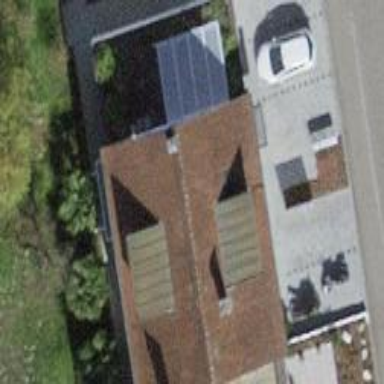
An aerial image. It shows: Building with apartments featuring tiled roof.